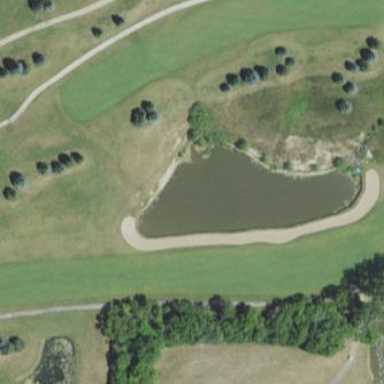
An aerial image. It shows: Water hazard on golf course. The hazard is natural water feature.